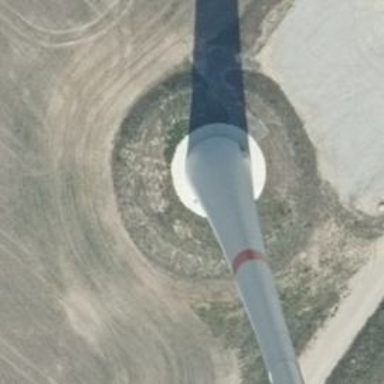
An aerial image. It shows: Wind power generator utilizing wind turbines.